Interaction volume radius: 5 \u00c5
Interaction volume height: 15 \u00c5
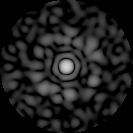
Disorder parameter: 0.8381